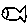
Label: fish